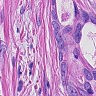
Metastatic tissue present: yes